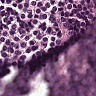
Metastatic tissue present: no